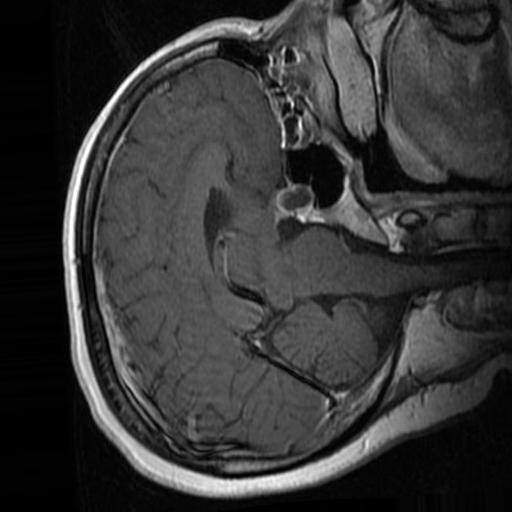
Label: brain_tumor